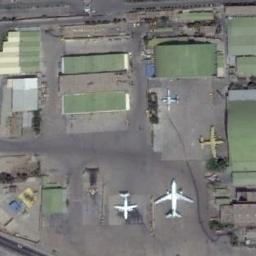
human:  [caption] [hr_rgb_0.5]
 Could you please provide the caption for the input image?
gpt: Several planes of different sizes are parked in a clearing, With many buildings and lawns next to the plane .

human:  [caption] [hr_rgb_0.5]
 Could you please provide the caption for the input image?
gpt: There are three white planes, A yellow plane and a lot of buildings with green roofs .

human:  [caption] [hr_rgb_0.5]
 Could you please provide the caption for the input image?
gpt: Four planes parked in different directions on the open area and some green buildings beside .

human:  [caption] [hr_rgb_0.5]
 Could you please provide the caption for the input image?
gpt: Four airplanes are parked on the open place in the middle of the grass .

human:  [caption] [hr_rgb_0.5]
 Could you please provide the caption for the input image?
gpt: Four planes are in the parking lot next to the building .